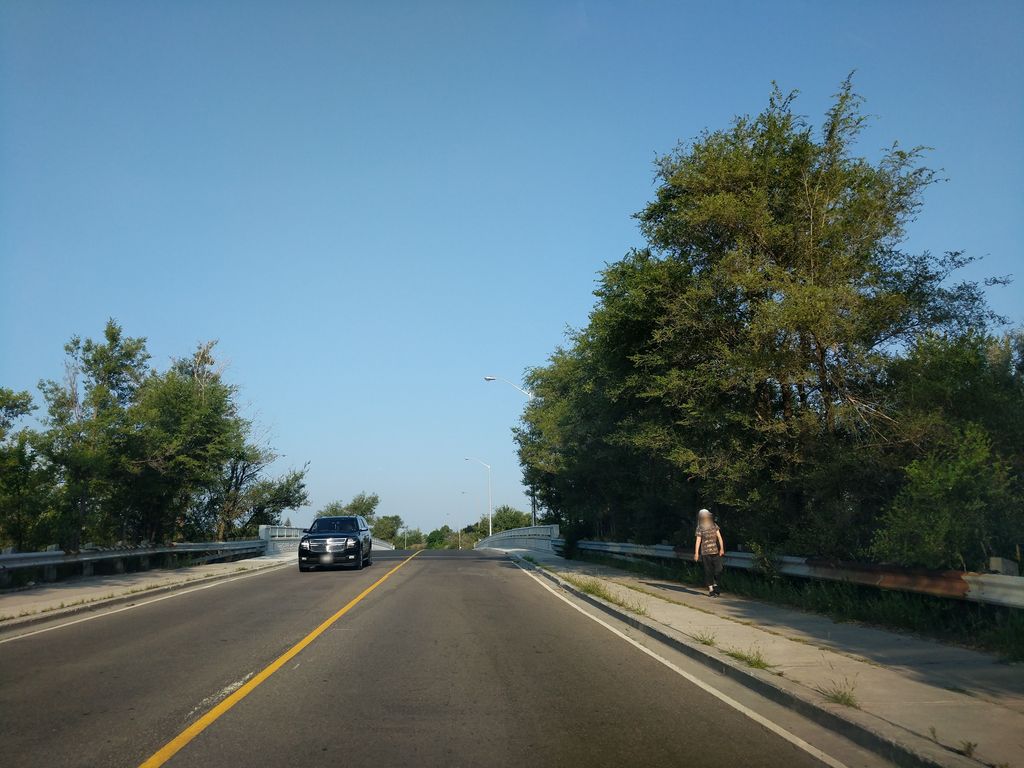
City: toronto